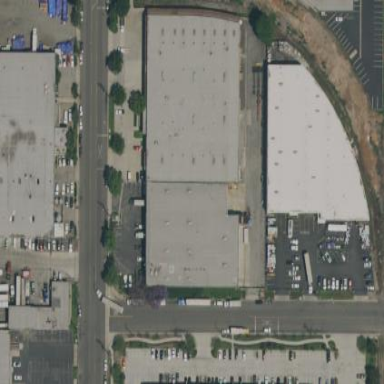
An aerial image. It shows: Warehouse building.